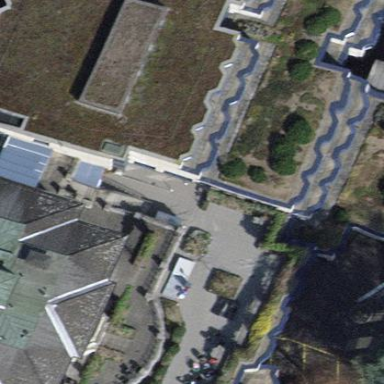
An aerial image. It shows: Hospital building.